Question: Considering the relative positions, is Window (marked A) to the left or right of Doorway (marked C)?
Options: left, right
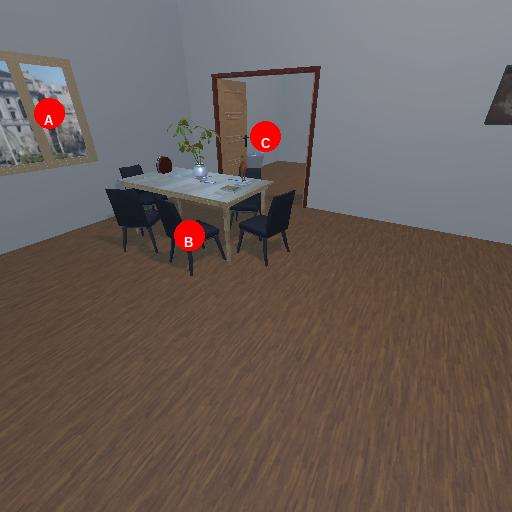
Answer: left